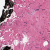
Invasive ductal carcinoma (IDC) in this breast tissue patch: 0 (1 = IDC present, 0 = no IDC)